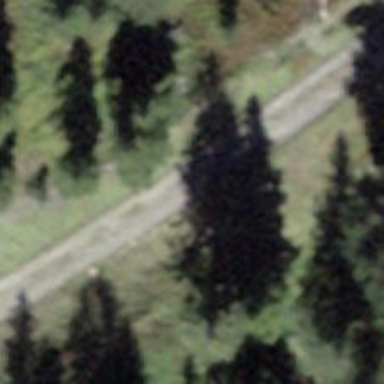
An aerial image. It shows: Track with grade2 tracktype.